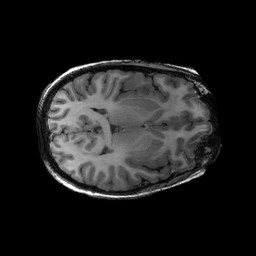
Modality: T1w
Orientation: axial
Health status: ill
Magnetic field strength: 3 T